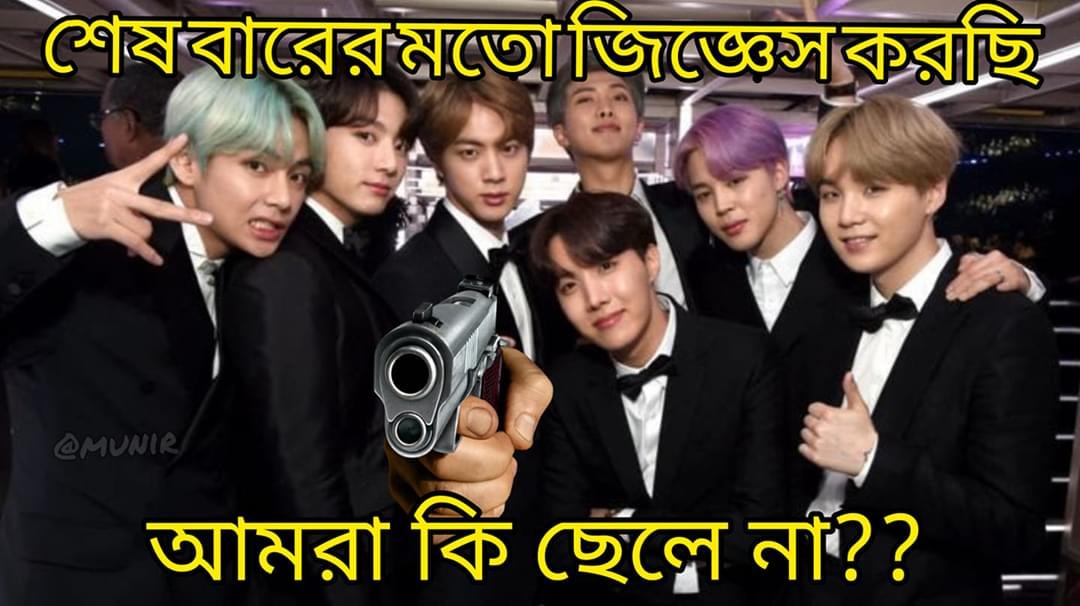
Text: শেষ বারের মতো জিজ্ঞেস করছি   আমরা কি ছেলে না ??
Label: Hate
Hate category: Personal Offence
Targeted group: Individual